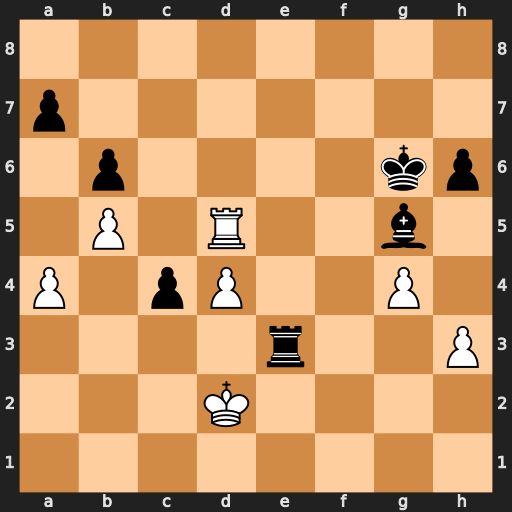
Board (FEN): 8/p7/1p4kp/1P1R2b1/P1pP2P1/4r2P/3K4/8
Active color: w
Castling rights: -
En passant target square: -
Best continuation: Rxg5+ hxg5 Kxe3 Kf6 Ke4 Ke6 d5+ Kd6 Kd4 c3 Kxc3